Question: I have a <URL> because I have unsubscribed from updates from the server.
The problem is that after the user collapses a node and I remove the children, the stupid little expand circle disappears (but clicking that area still works to expand the node). How can I always show the expand control when the children have been removed?
Related: <URL>. Is adding a fake child the only way?

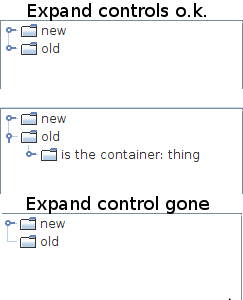
Answer: The way I did it is I and expansion listener when children are removed. When I get notification that the node with fake child is going to be expanded I replace the fake child with actual lazily loaded children.
This way the node always has children and expand control is always presented